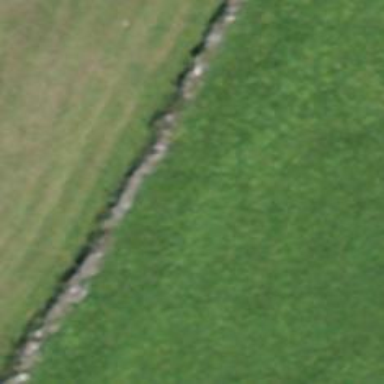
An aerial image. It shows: Wall made of dry stone.